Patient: sex F, age 68
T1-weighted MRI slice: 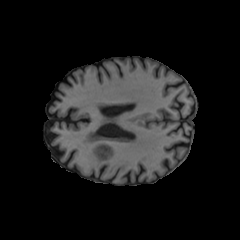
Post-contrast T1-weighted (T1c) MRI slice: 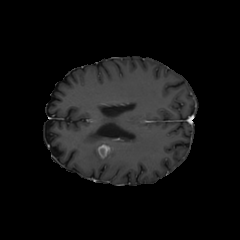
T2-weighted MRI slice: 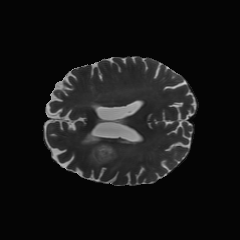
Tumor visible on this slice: yes
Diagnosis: Glioblastoma, IDH-wildtype
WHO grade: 4